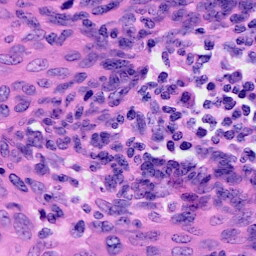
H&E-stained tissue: Cervix